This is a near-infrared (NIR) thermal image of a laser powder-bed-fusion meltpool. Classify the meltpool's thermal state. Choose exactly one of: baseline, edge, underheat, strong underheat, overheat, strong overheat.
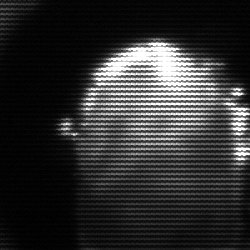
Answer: baseline